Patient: sex M, age 55
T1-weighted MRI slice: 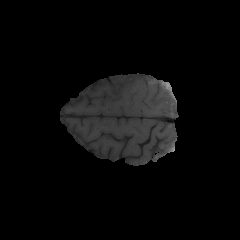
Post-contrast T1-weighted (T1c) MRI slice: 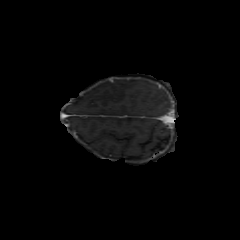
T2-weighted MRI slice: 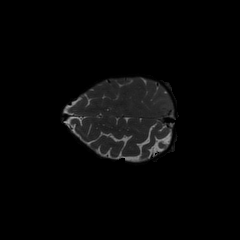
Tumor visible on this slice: no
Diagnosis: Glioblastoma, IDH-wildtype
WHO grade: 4